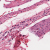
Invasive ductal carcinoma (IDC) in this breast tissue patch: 0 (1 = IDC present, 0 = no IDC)